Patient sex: M
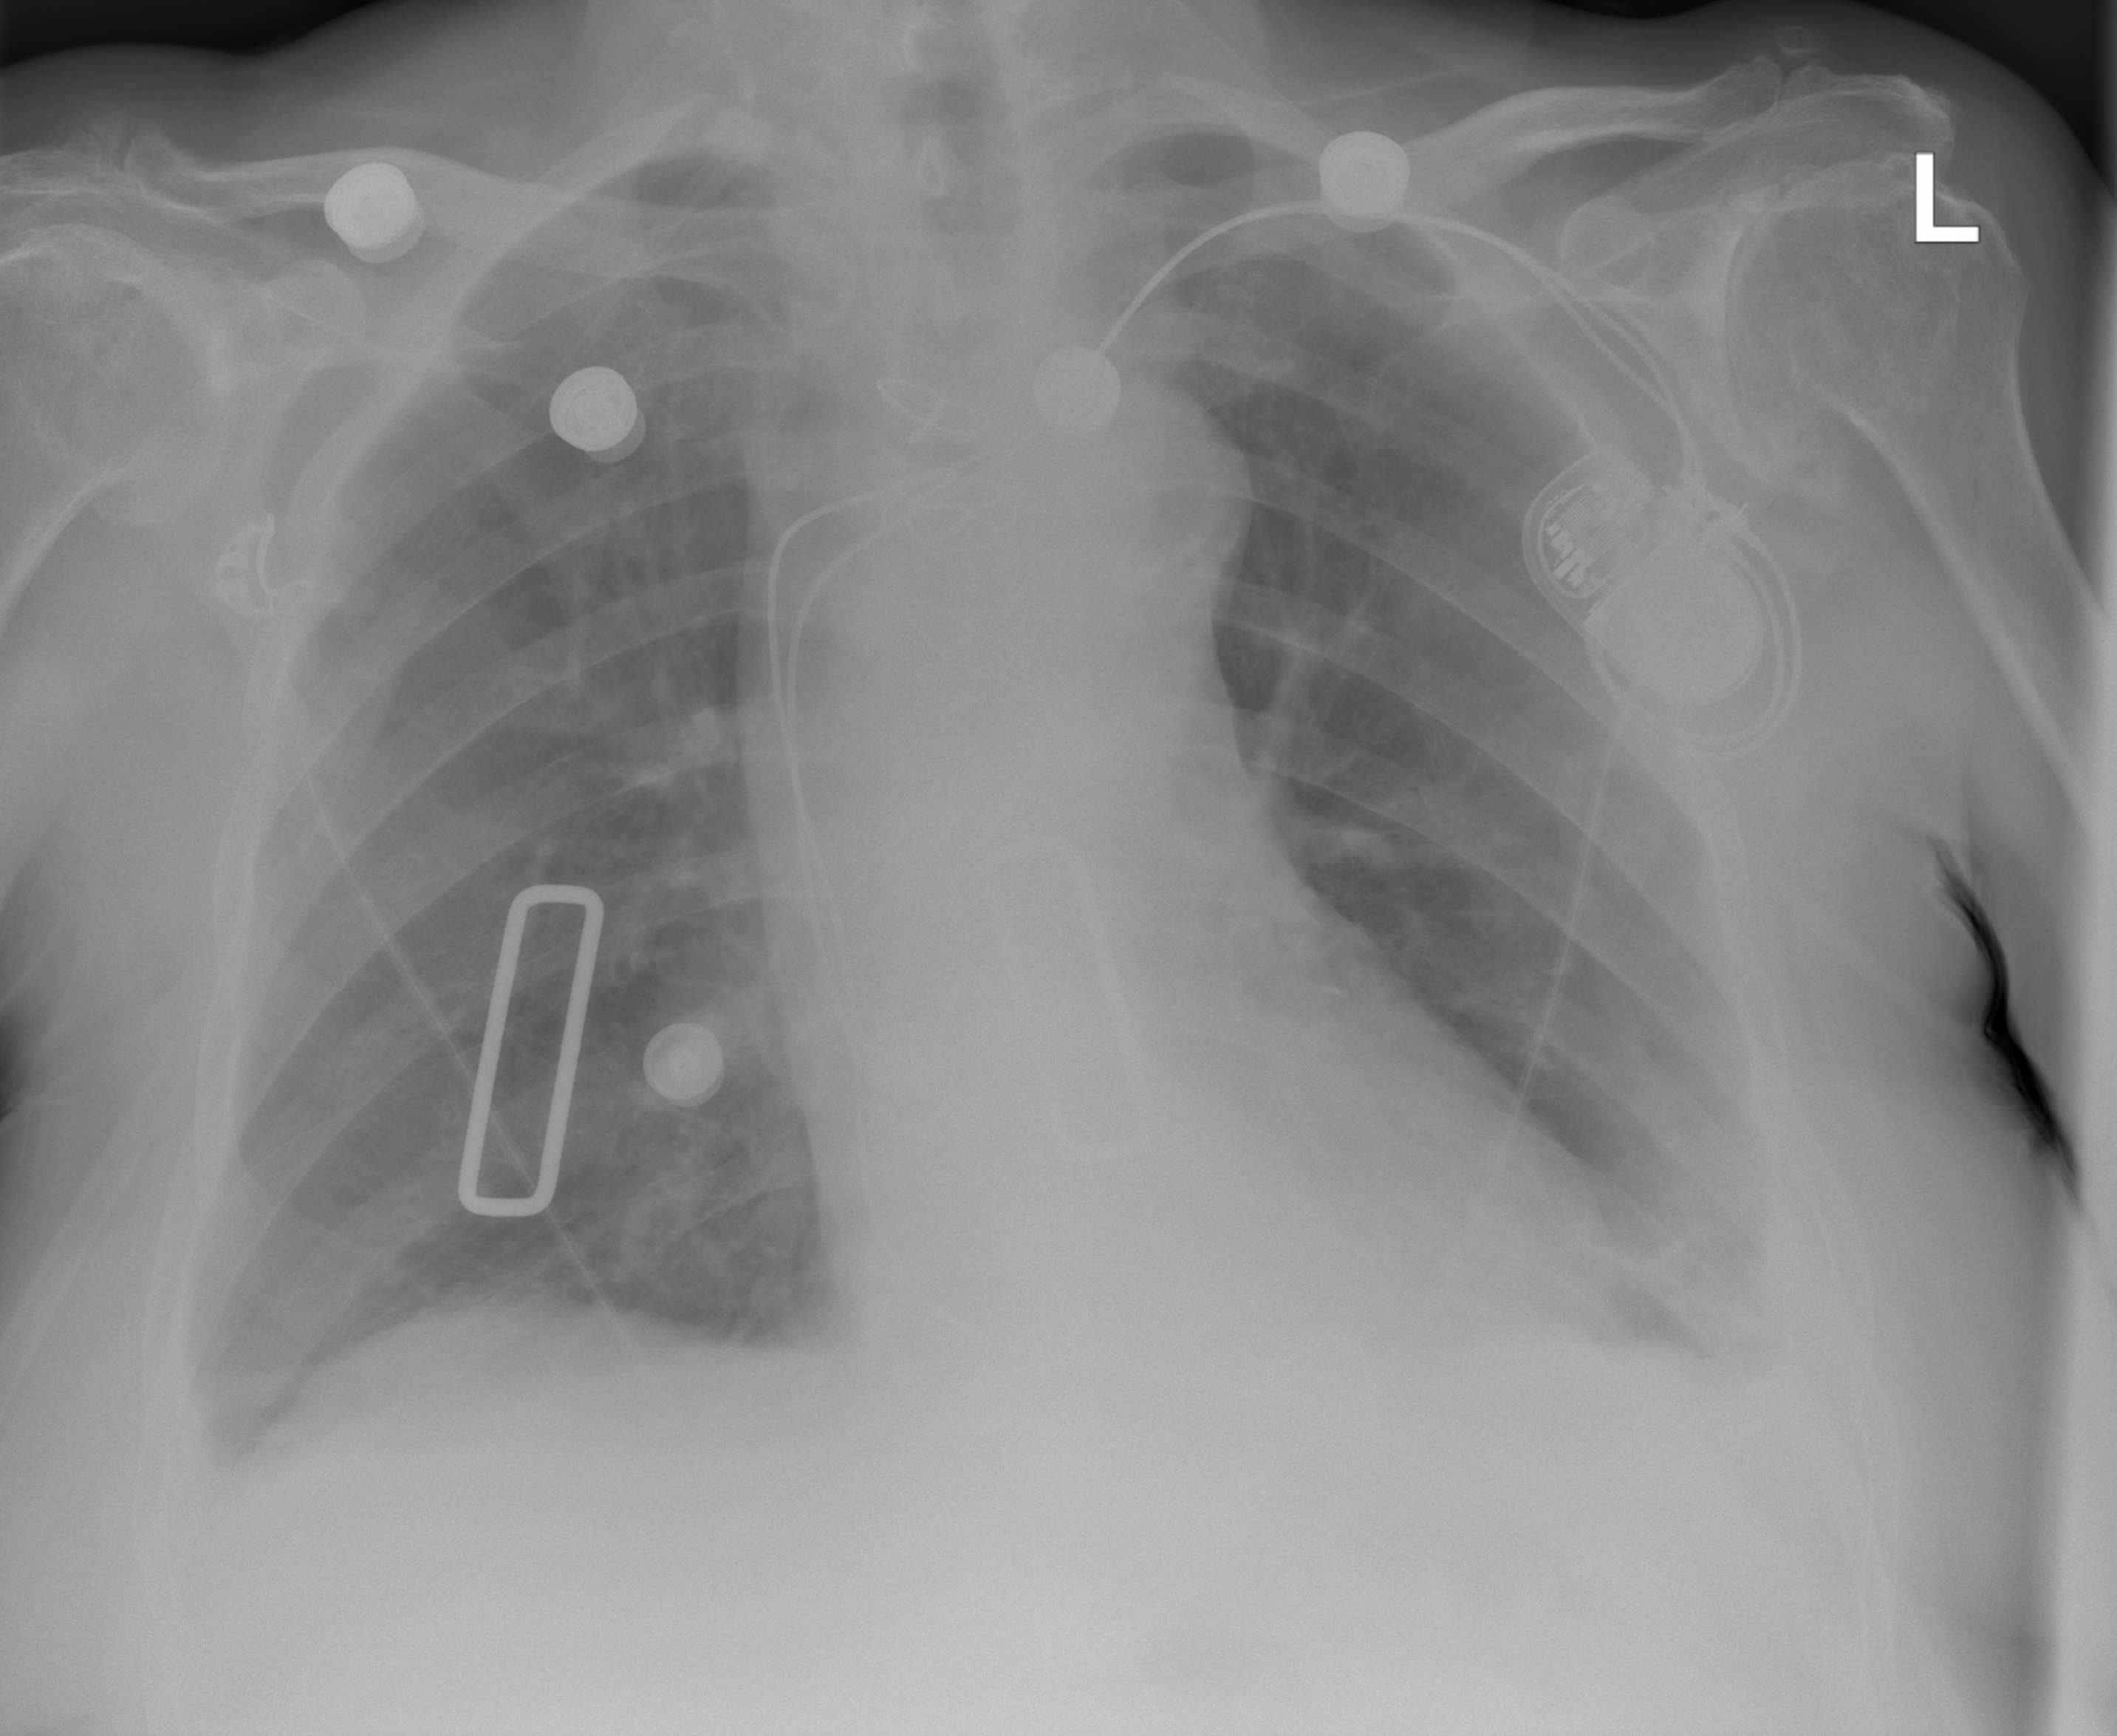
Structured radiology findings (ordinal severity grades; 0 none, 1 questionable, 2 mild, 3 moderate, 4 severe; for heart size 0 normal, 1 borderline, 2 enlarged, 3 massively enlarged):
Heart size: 2
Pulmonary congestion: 0
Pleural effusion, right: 2
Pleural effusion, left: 2
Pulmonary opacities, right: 0
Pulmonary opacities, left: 0
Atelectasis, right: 2
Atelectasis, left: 2